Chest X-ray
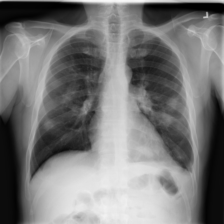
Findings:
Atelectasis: negative
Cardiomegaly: negative
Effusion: positive
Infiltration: negative
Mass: positive
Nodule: negative
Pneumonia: negative
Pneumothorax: negative
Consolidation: positive
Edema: negative
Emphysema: negative
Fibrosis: negative
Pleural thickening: negative
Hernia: negative